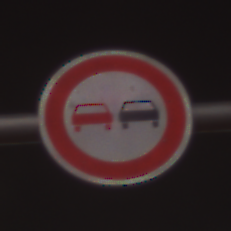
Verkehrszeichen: Ueberholverbot
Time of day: Night
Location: Outdoor (Urban)
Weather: PartlyCloudy
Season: NotSpecified
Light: Artificial